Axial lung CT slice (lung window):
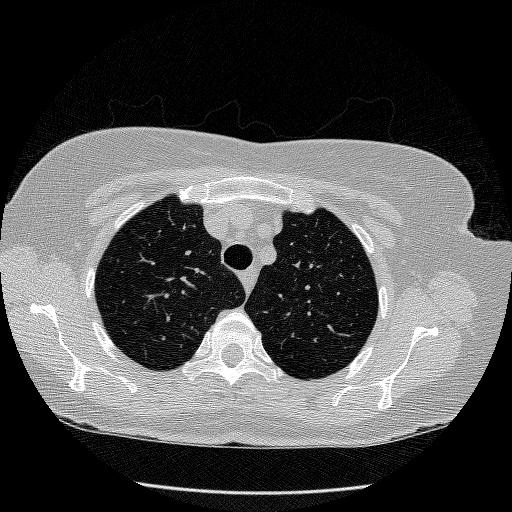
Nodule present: no